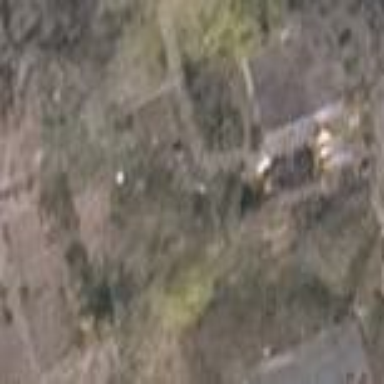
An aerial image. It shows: Plot within allotments.